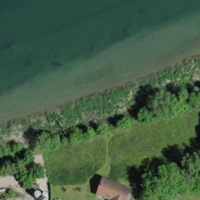
EUNIS habitat code: 15
Species observed at this site:
Salvia pratensis